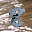
Label: 8